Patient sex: M
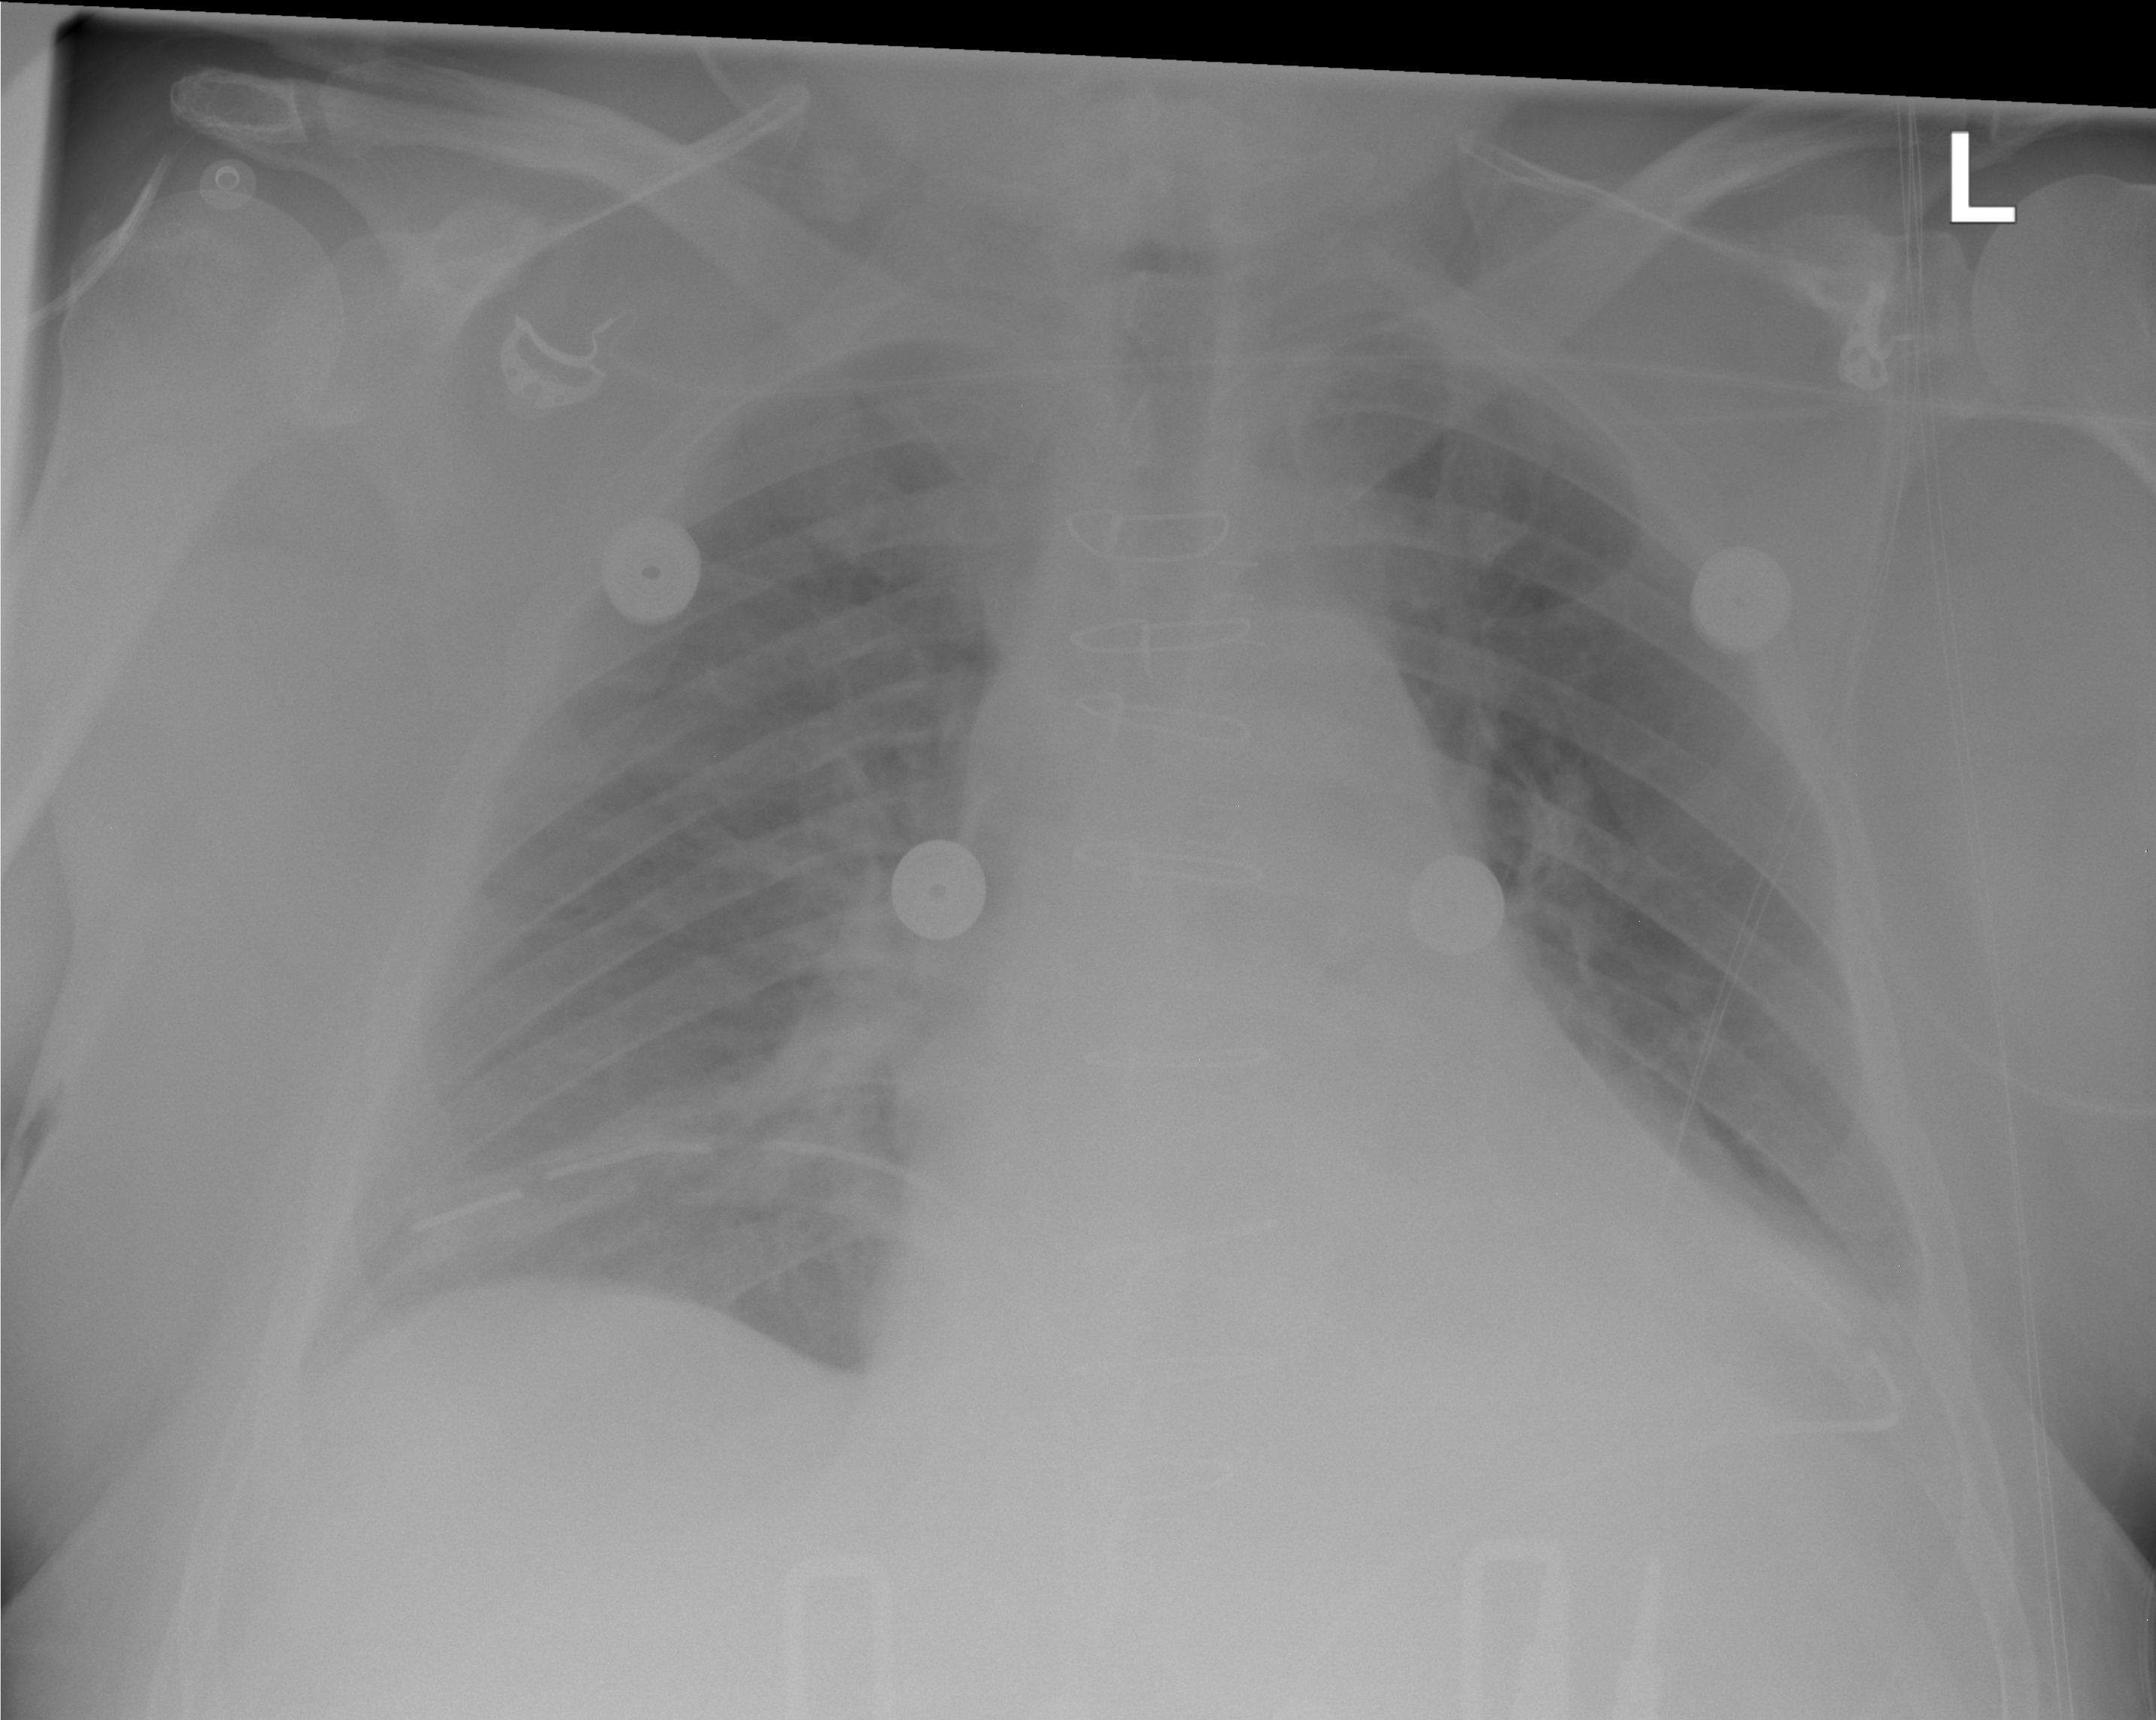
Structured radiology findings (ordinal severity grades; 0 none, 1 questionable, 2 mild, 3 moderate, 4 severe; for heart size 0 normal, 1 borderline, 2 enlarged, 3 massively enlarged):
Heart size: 2
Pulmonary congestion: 2
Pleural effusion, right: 1
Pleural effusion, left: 2
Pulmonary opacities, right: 0
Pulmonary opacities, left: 0
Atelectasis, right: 0
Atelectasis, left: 0